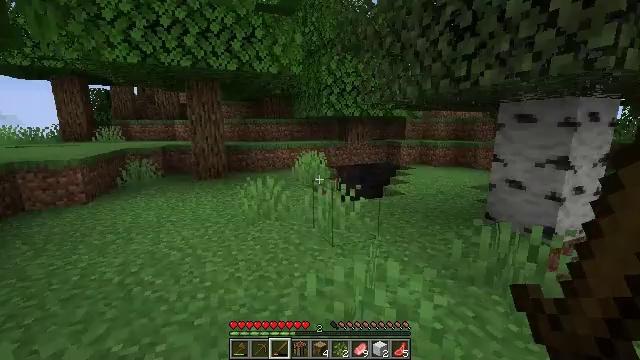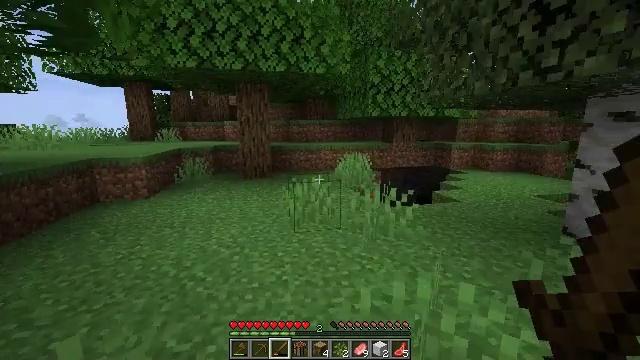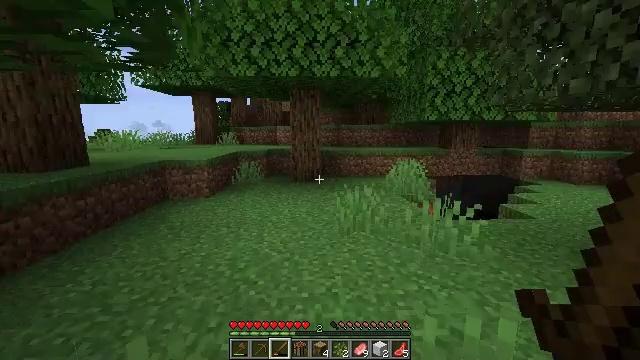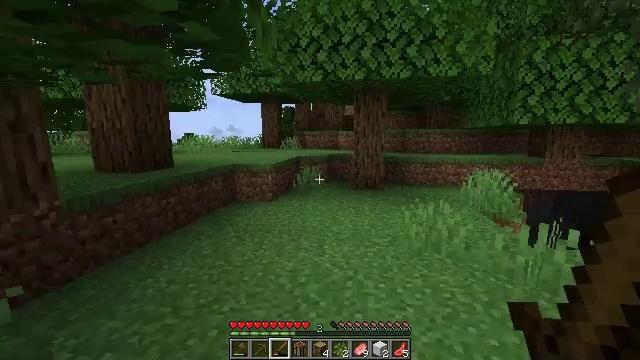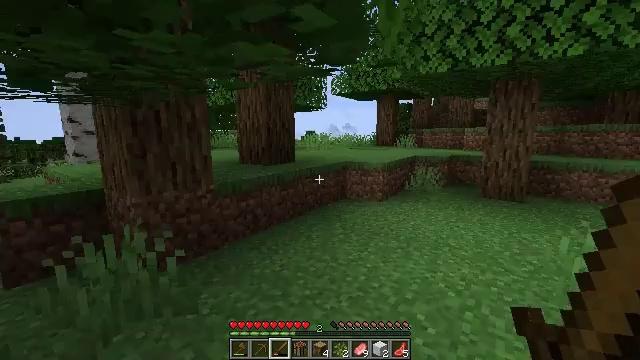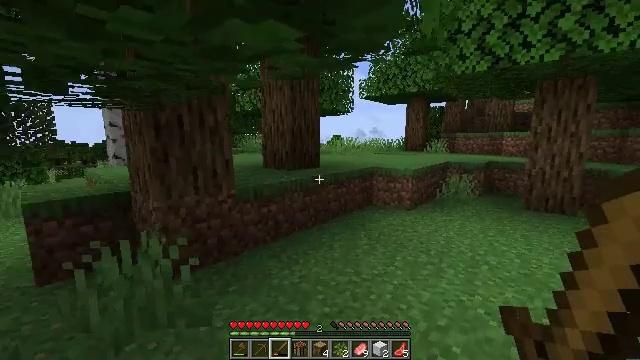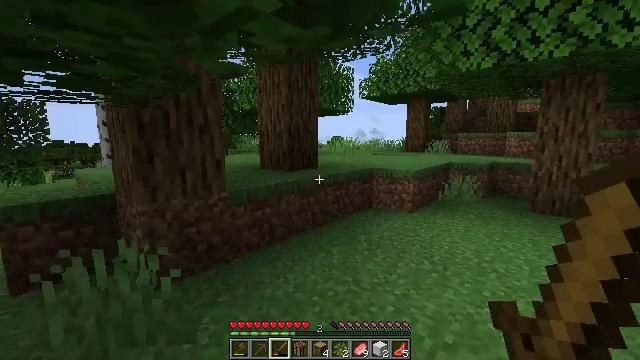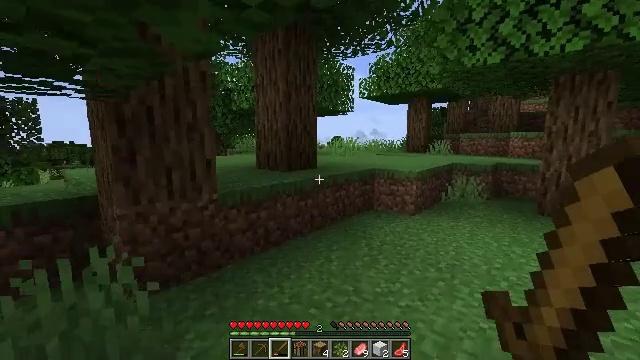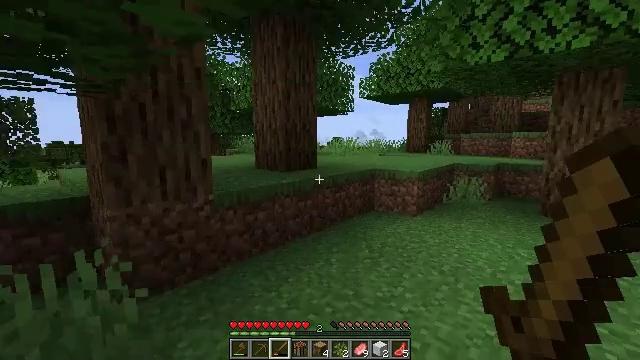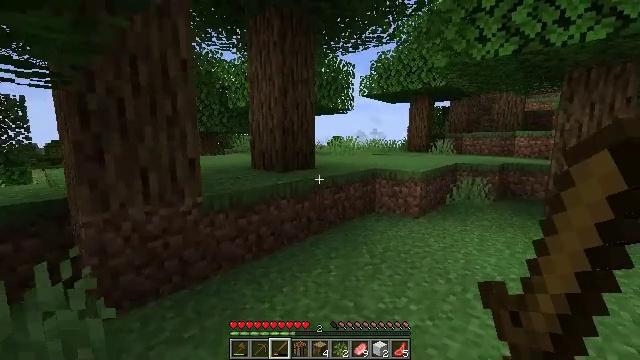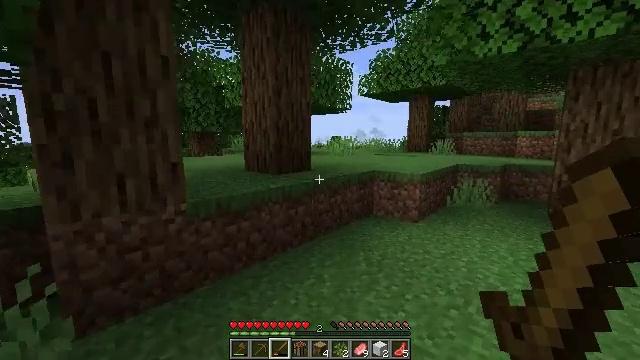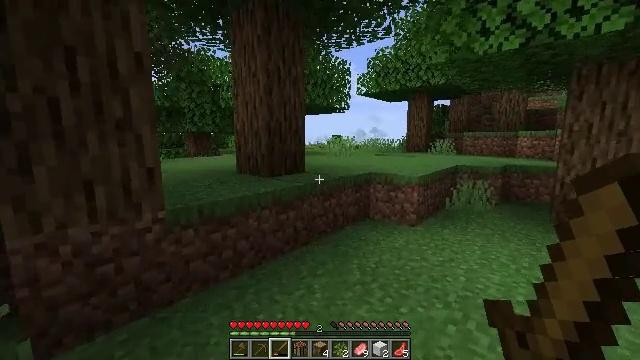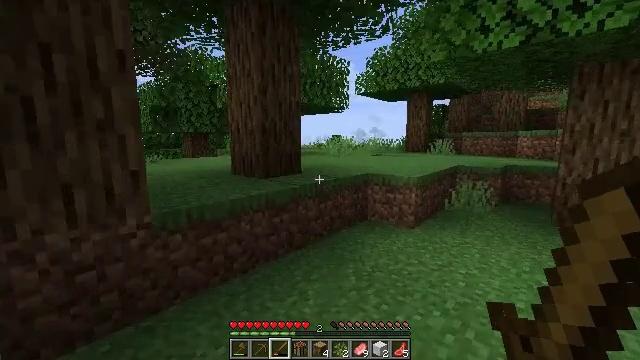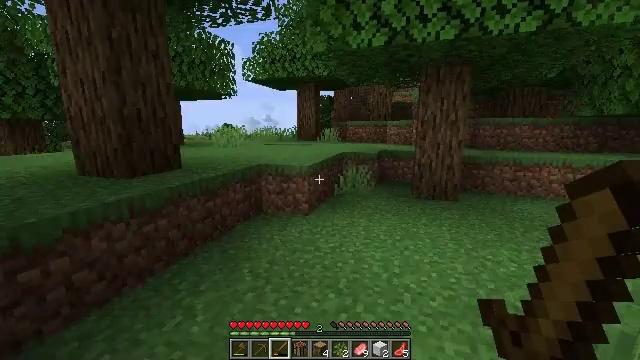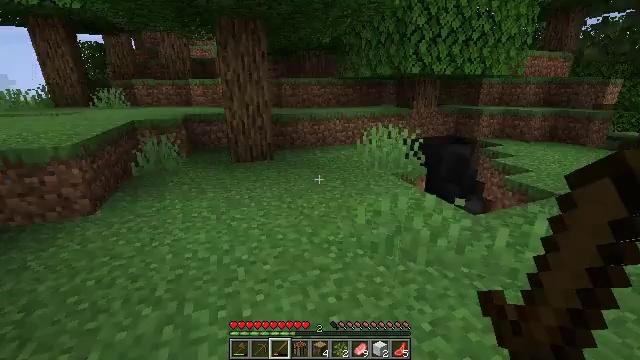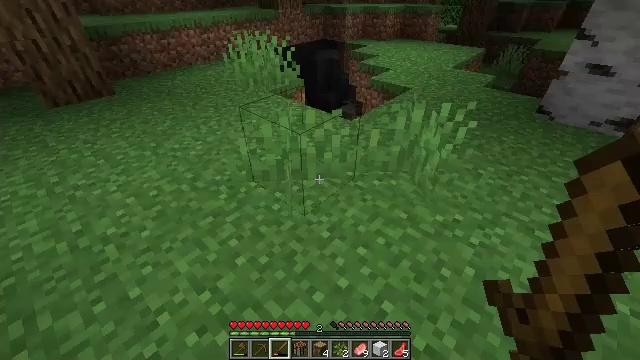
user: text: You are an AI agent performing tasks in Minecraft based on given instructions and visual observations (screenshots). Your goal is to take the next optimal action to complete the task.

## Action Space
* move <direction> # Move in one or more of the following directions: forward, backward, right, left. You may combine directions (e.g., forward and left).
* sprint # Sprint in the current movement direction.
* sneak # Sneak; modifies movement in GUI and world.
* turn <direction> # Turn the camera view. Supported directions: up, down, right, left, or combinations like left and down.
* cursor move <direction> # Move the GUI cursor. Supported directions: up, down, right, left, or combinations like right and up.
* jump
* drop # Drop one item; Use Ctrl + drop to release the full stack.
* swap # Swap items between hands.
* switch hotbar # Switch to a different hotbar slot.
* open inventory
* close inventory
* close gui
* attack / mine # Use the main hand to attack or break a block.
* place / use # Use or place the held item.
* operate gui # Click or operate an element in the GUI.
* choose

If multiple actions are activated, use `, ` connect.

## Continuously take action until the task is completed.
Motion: motion action
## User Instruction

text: Get an azure bluet to use in crafting.
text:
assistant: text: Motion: move forward and move left, turn left
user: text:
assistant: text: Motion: move forward and move left, turn left and up
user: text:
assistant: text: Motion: move forward, turn left and up
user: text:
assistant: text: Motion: move forward, turn left
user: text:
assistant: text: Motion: move forward, turn left
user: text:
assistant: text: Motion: move forward
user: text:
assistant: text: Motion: move forward
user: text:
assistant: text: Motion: move forward
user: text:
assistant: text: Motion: move forward and move right
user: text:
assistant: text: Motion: move forward and move right
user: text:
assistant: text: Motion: move forward and move right
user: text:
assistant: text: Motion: move forward and move right
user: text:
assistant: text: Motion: move forward and move right, turn right and down
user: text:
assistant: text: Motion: move forward and move right, turn right and down
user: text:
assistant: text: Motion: move forward and move right, turn right and down
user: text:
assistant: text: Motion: move forward and move right, turn right and down
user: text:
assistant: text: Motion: move forward and move right
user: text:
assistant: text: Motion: move forward and move right, turn left
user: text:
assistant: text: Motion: move forward, turn left
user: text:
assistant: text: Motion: move forward, turn left
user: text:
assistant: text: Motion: move forward, turn left
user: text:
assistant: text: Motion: move forward
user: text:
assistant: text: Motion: move forward
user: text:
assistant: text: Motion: move forward
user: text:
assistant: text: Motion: move forward
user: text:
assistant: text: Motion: move forward and move right
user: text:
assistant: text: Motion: move forward and move right
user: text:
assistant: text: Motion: move forward and move right, turn left
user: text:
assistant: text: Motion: move forward and move right, turn left
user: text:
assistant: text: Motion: turn left